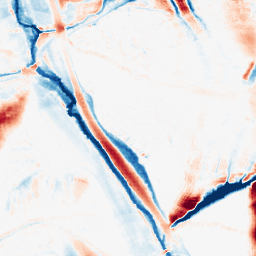
Category: morphological
Decomposition family: morphological_ellipse
Decomposition parameters: operation: average
width: 20
height: 50
Upsampling method: sinc_blackman
Upsampling parameters: scale: 4
kernel_size: 8
Upsampling scale: 4